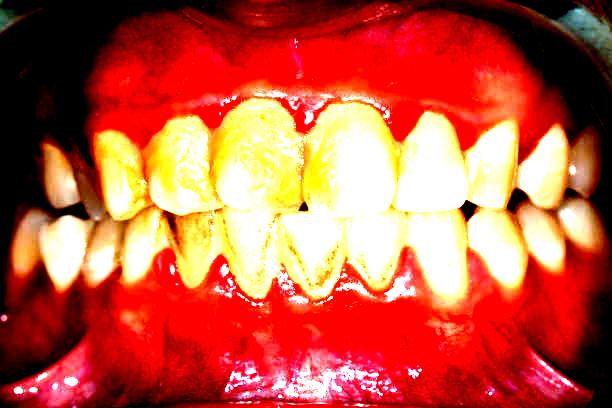
Condition: Gingivitis